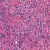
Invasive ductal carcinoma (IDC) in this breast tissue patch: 1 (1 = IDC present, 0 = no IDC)